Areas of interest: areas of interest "Insurance Company"
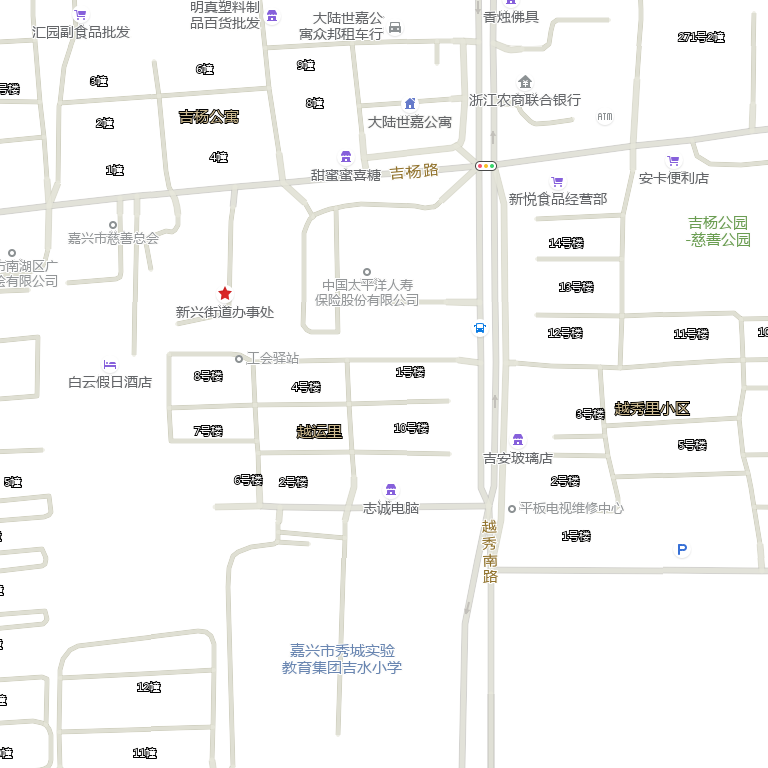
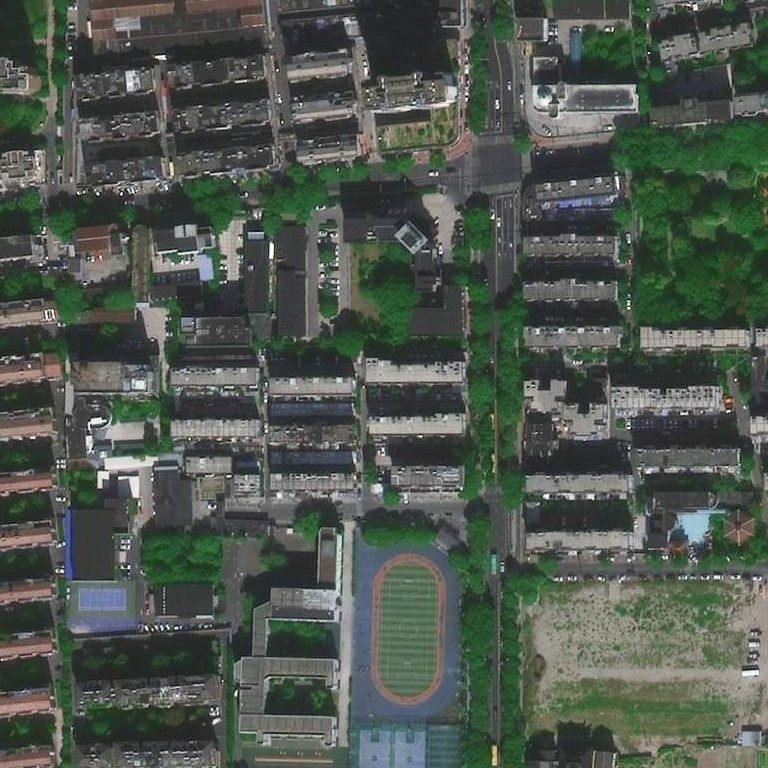